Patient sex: F
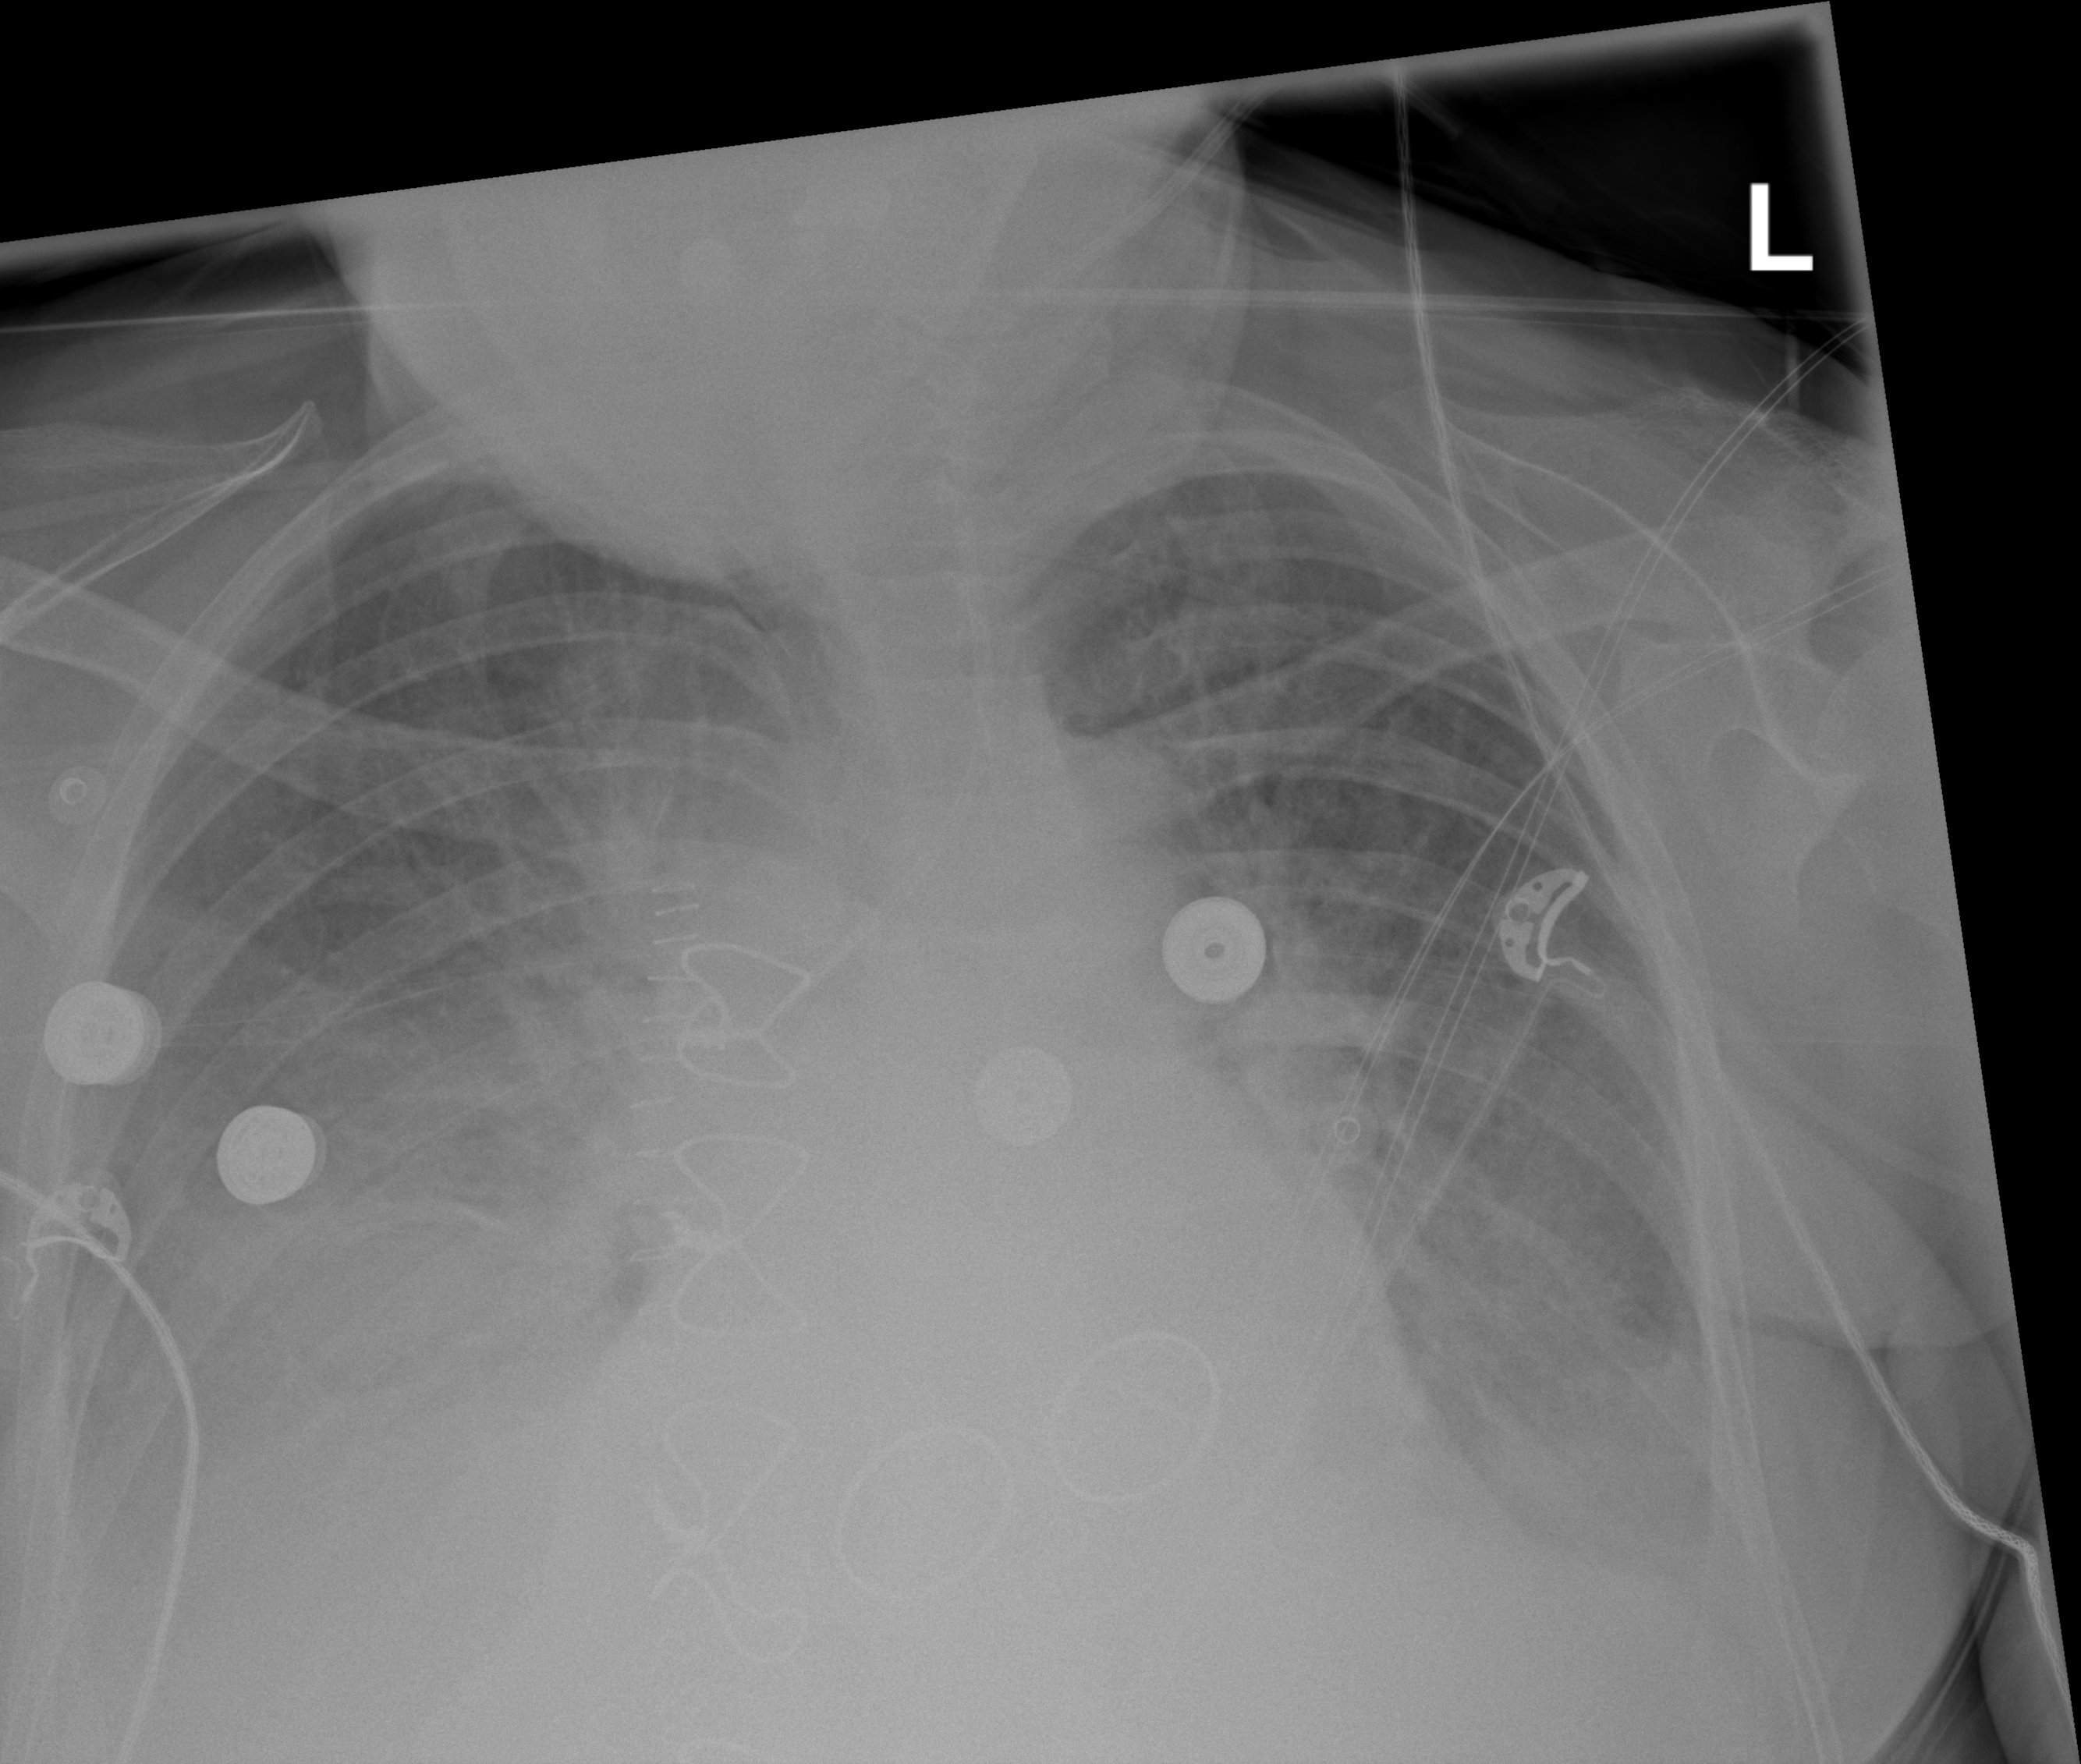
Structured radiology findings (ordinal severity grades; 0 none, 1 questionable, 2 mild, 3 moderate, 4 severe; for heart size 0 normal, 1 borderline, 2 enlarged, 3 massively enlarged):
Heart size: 2
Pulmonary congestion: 2
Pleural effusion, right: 3
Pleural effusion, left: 2
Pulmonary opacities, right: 3
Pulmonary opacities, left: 0
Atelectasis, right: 2
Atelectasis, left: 2